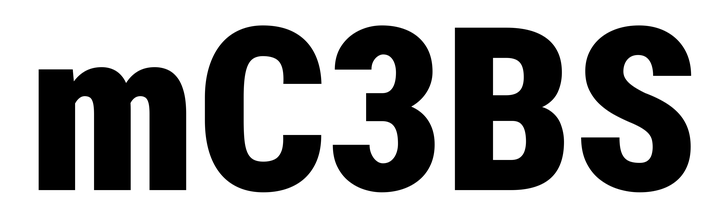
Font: Roboto_Condensed_Black